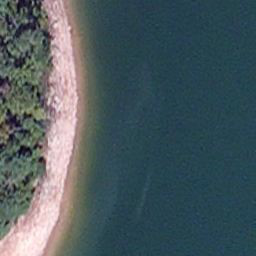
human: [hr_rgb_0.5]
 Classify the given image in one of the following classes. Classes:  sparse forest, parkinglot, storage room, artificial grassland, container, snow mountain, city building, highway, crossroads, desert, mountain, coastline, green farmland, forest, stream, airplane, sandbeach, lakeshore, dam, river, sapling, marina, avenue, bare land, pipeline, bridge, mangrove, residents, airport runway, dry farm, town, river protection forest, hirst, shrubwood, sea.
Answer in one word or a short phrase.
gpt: lakeshore